Question: Using jQuery or something similar, is it possible to detect when a user has clicked away, effectively removed focus, from a form field in iOS? I have conventional form which has a first name, last name, address line 1, address line 2 etc.
On an iPad when you select a form field the only way to leave that form field is to select another field in the form by clicking it or by hitting the 'Previous' or 'Next' buttons in the keyboard pane.
As the keyboard pane is shown clicks to other non-input elements on the page are ignored, so focus remains on the form field.
Is there a way with jQuery/JavaScript (or anything else) to force the focus to leave the form field if I click away from it by clicking a non-input form element?
Here's an example of what I mean. In the screen below, when the focus is on the 'Line 1' element I can't move out of it by clicking a non-input element.

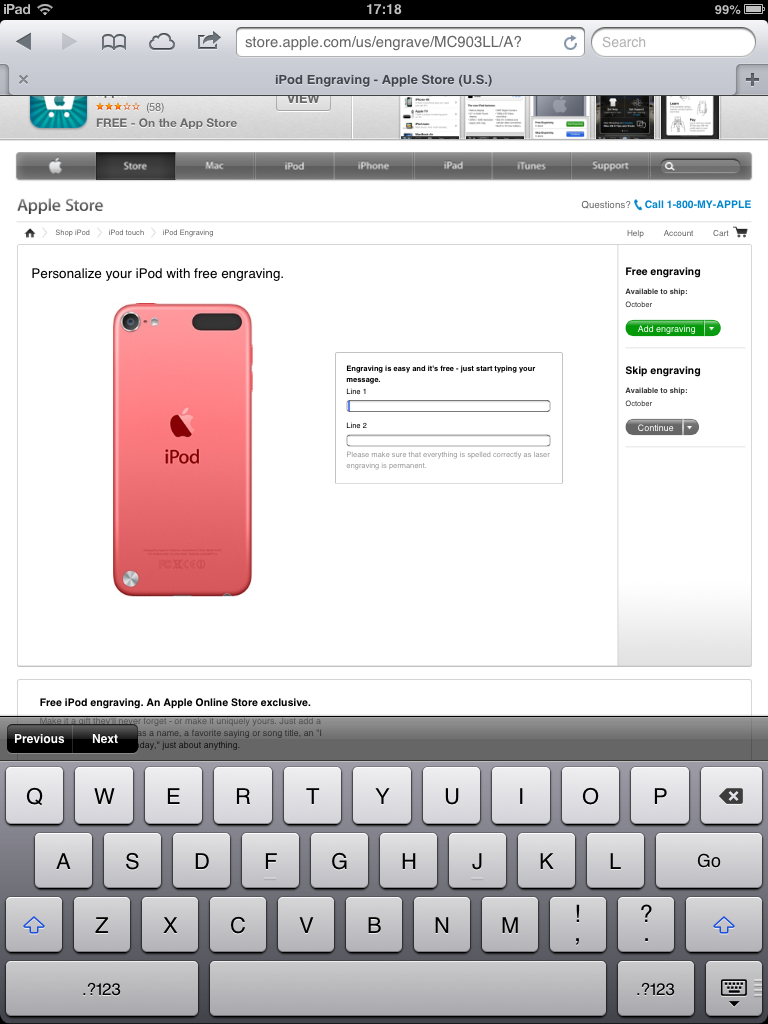
Answer: Try just doing a quick 'blur()' on the form, that might work.
'''
$('body').on('click', function () {
$('form').blur();
// And since you said selecting an anchor might help, potentially doing a:
$('a#whatever').blur(); // might do the trick too
});
'''